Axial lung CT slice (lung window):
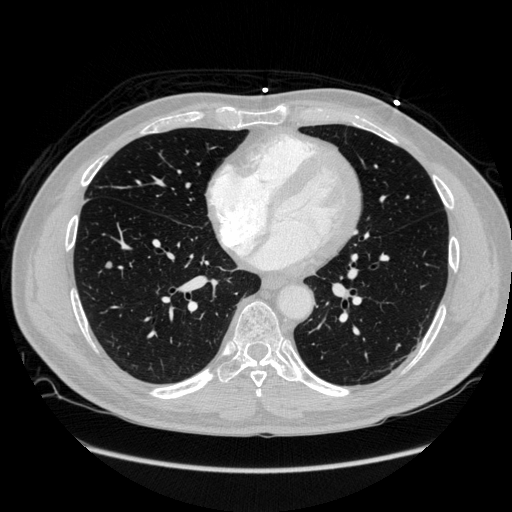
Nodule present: no